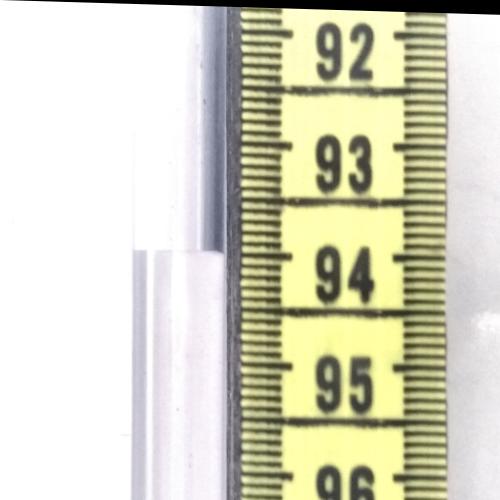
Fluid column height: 94.0 cm